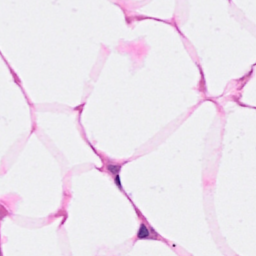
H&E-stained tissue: Breast